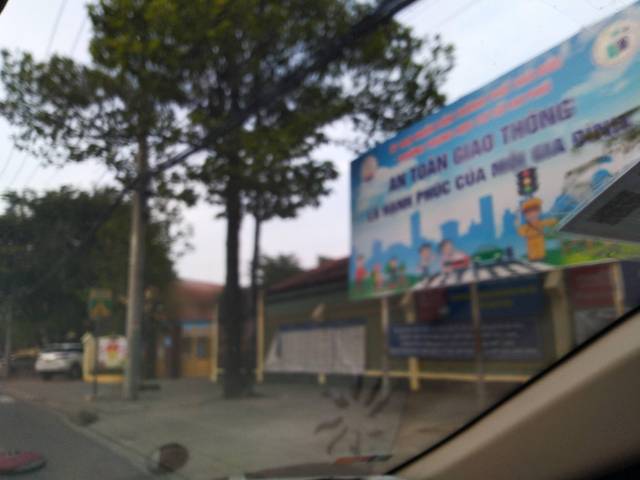
Region: Vietnam
Coordinates: 10.807, 106.751